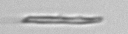
Label: fiber